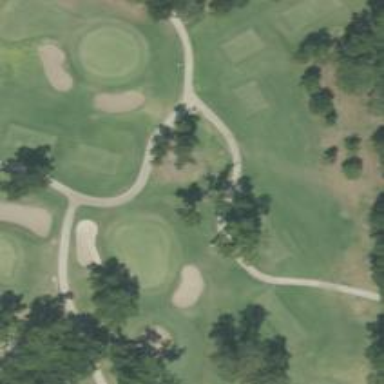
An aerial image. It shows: Golf hole.